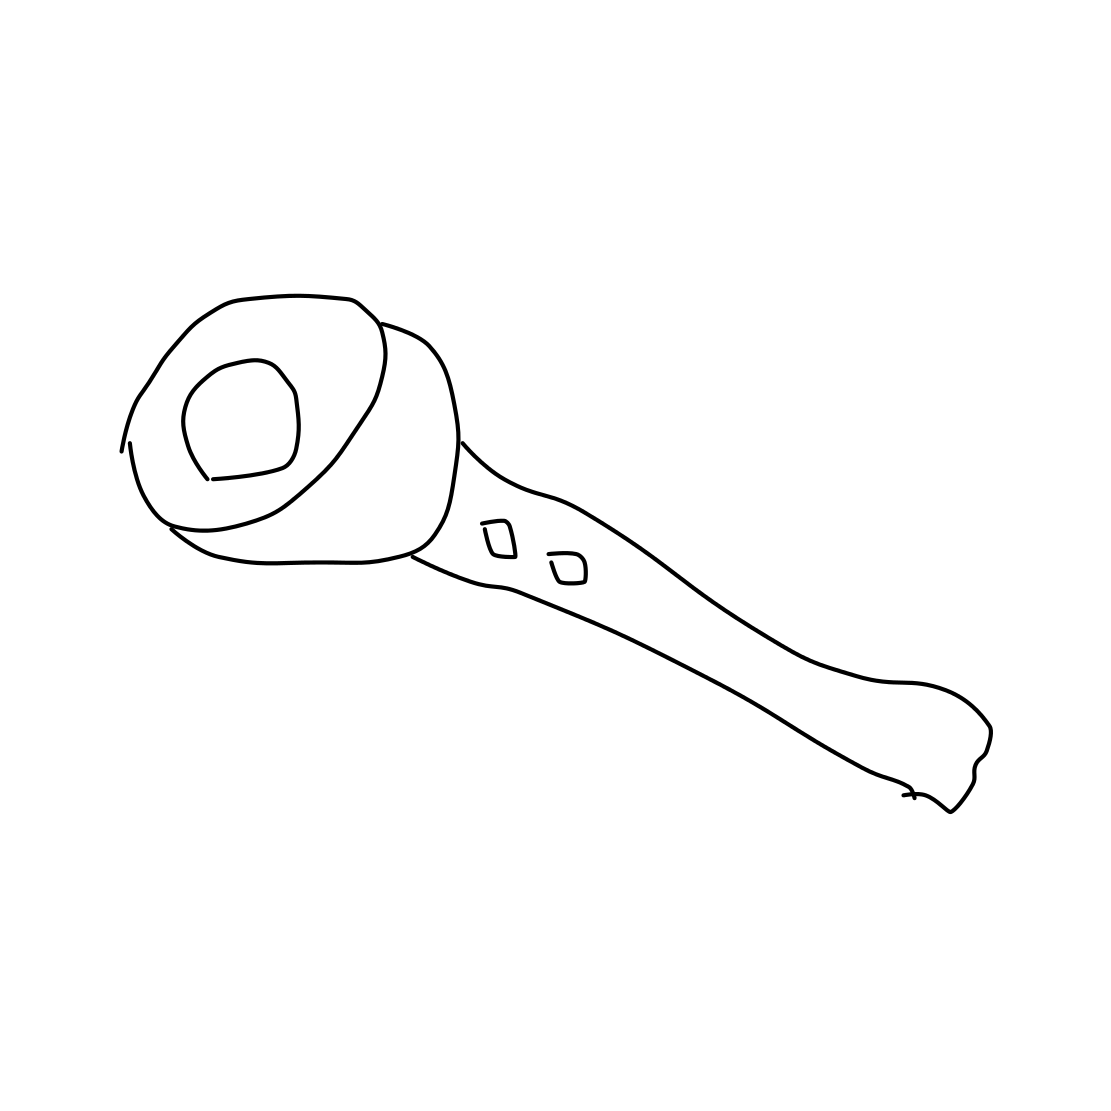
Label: flashlight